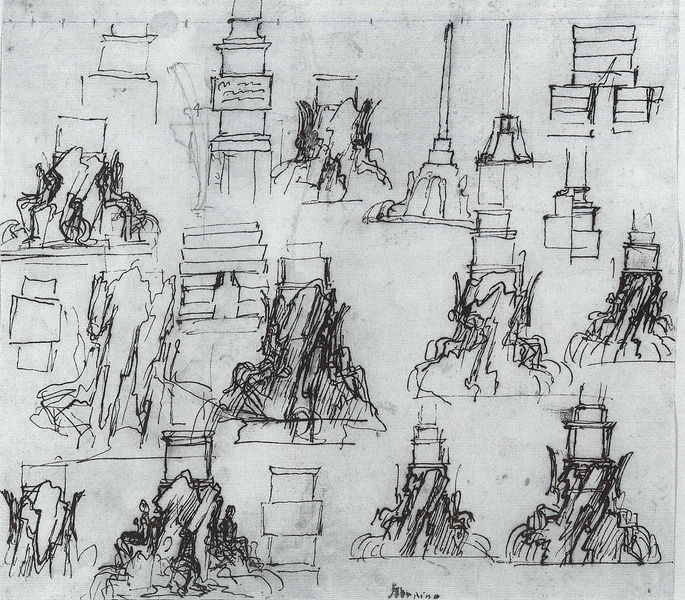
Titel: Vierströmebrunnen
Künstler: Giovanni Lorenzo Bernini
Standort: Rom, Piazza Navona (EU - I - Latium)
Schlagwörter: feuer, weiß, menschen, stadt, fenster, lampe, schwarz, skizze, säule, säulen, zeichnung, gebäude, haus, architektur, steine, bild, signatur, brunnen, turm, skulptur, statue, schrift, bogen, figuren, treppe, trümmer, duktus, inschrift, striche, tor, tusche, ruine, türme, denkmal, schwarzweiß, strich, entwurf, pinsel, straßenlaterne, plan, details, triumphbogen, grundriss, architekt, architektonisch, handführung, rümmer